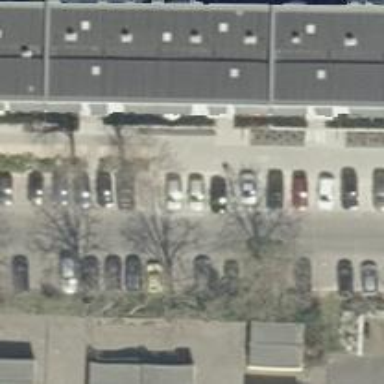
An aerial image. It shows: Sidewalk along the footway.